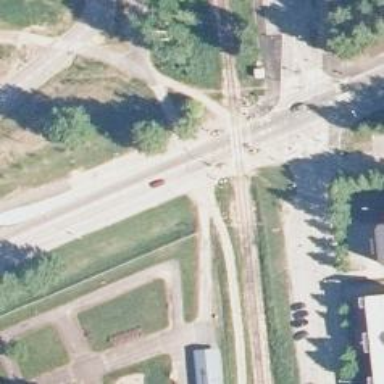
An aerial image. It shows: Railway crossing with lights and saltire markings. The crossing has full barrier.